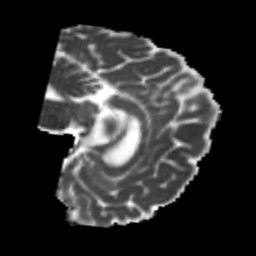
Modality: MD
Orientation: sagittal
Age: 26
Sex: male
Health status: healthy
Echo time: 0.074 s